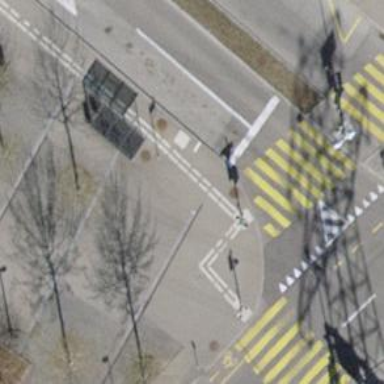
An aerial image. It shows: Bus stop with shelter. It is platform for public transport.